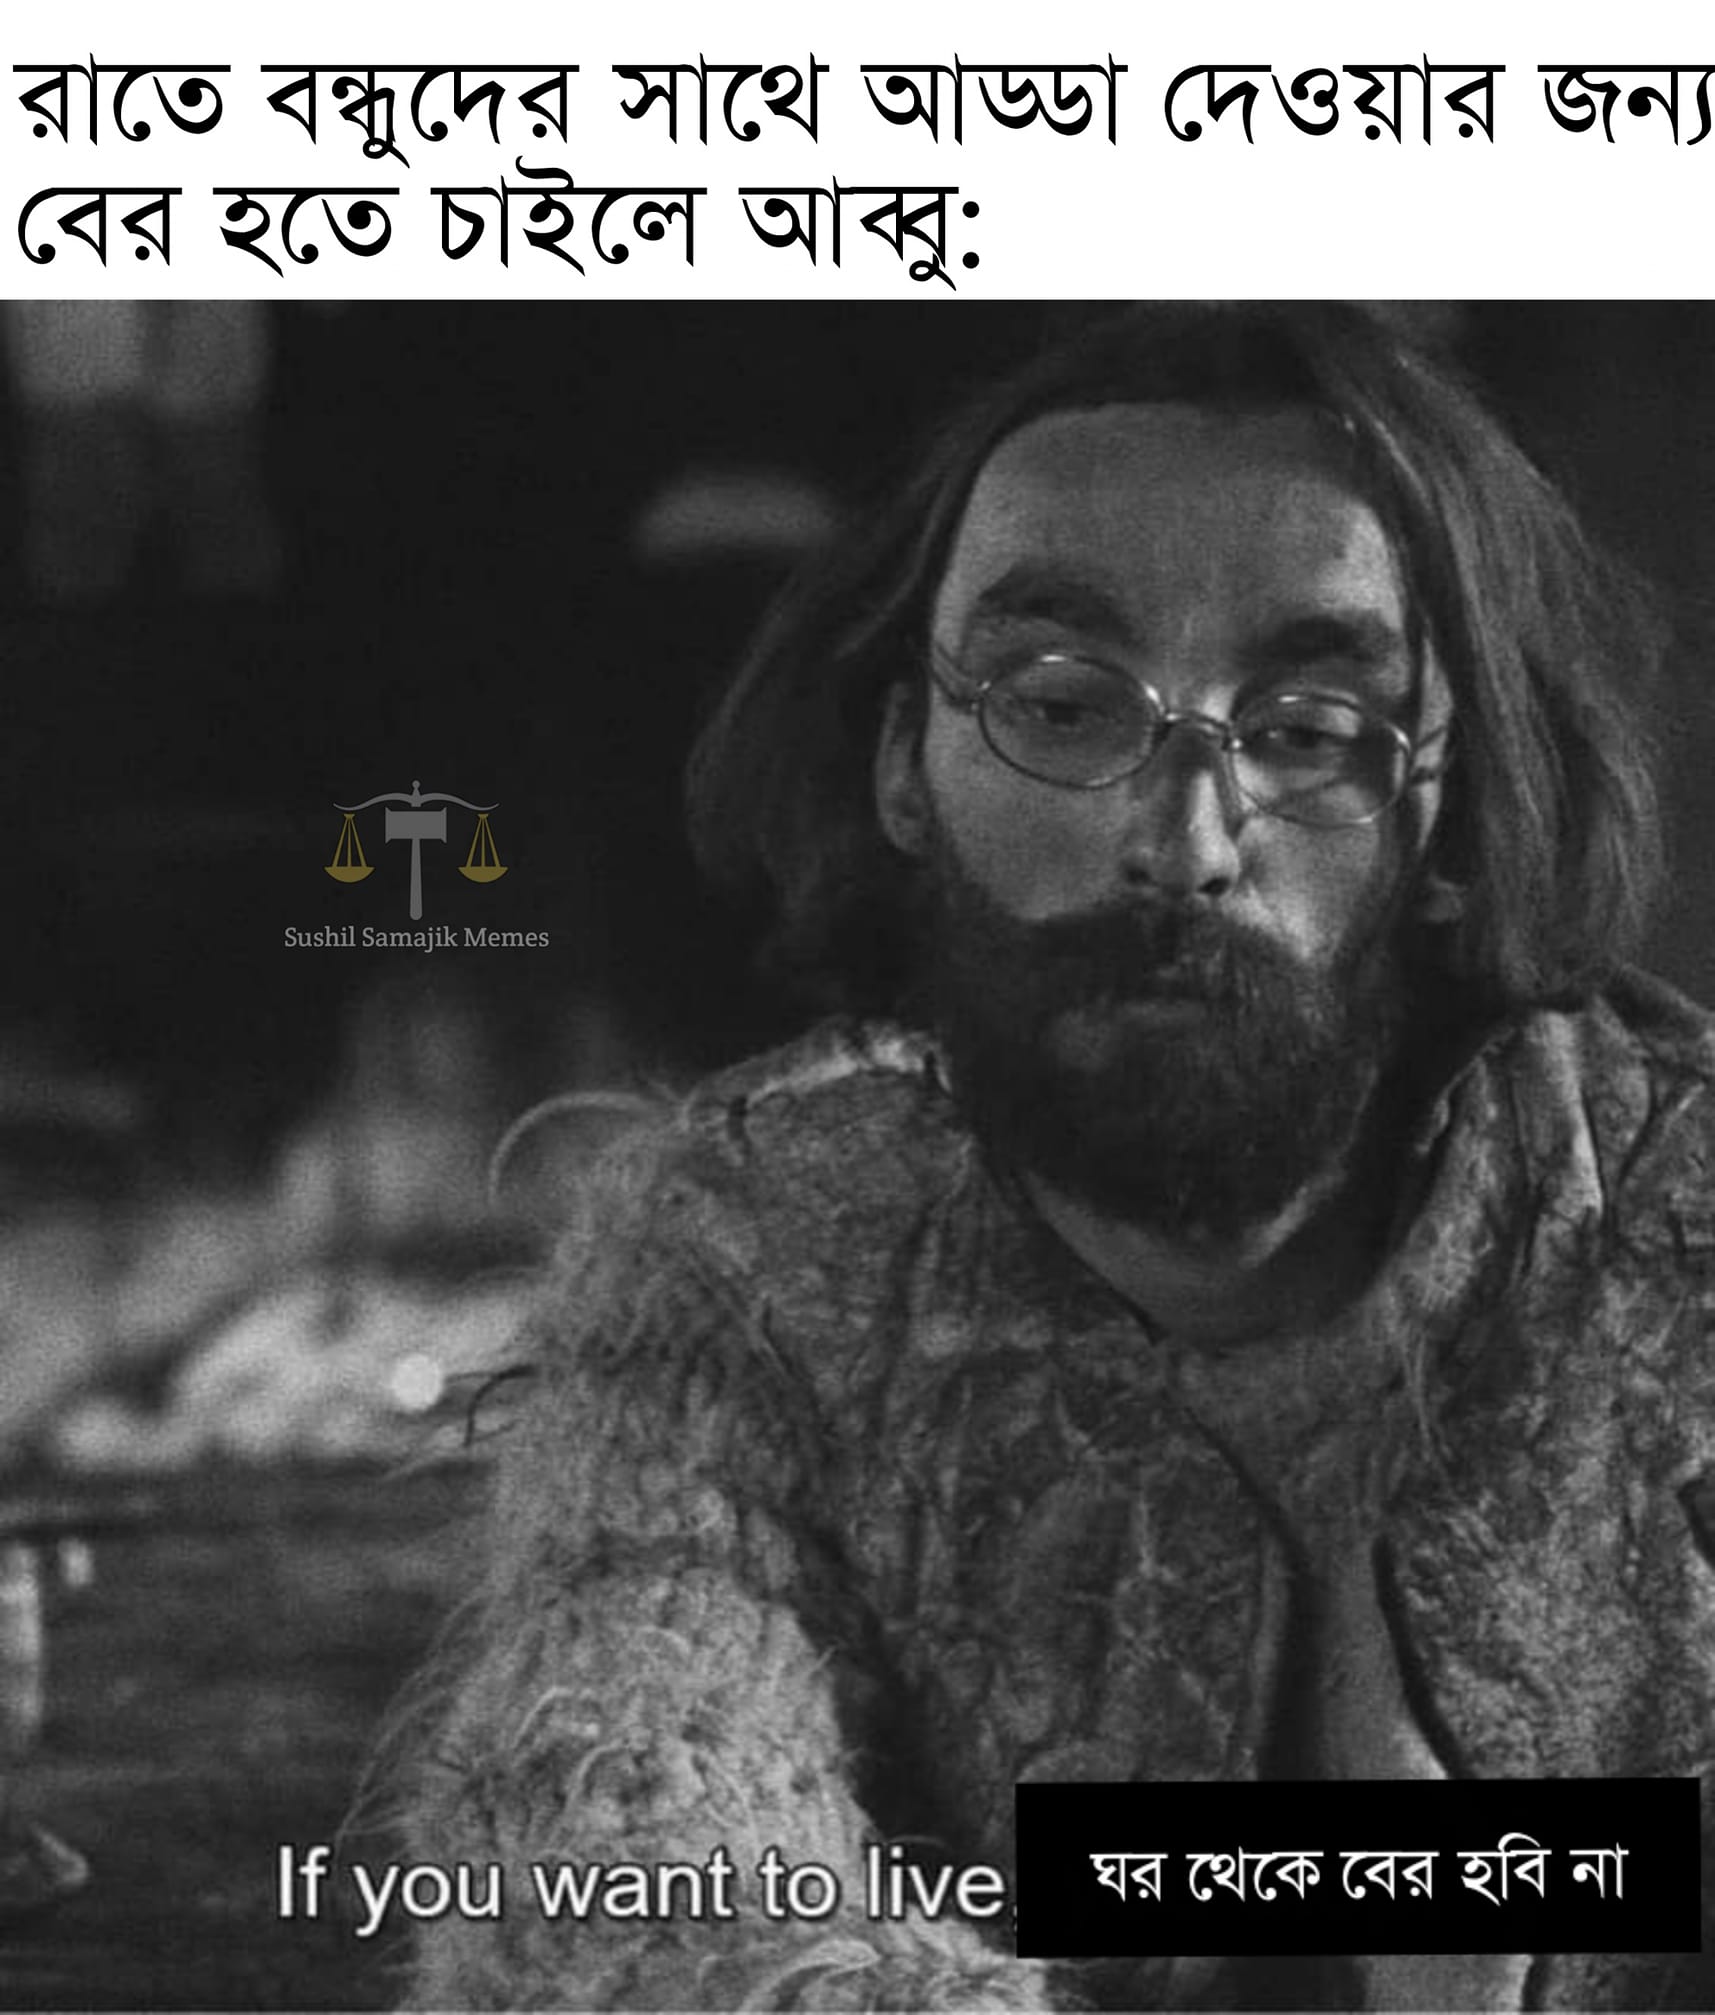
Caption: রাতে বন্ধুদের সাথে আড্ডা দেওয়ার জন্য বের হতে চাইলে আব্বু  If you want to live  ঘর থেকে বের হবি না
Label: non-hate